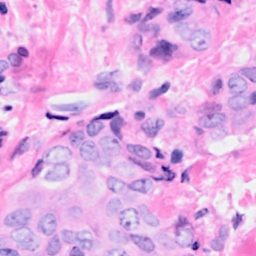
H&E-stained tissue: Breast